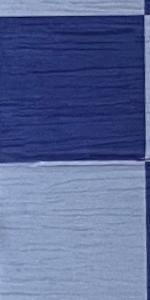
Label: Empty